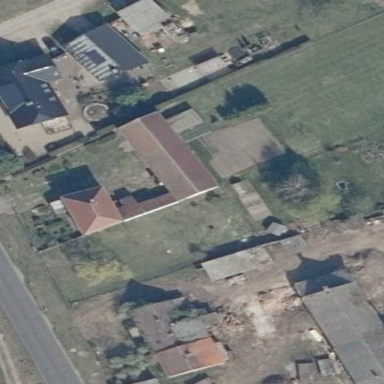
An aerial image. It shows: Building with gabled roof.